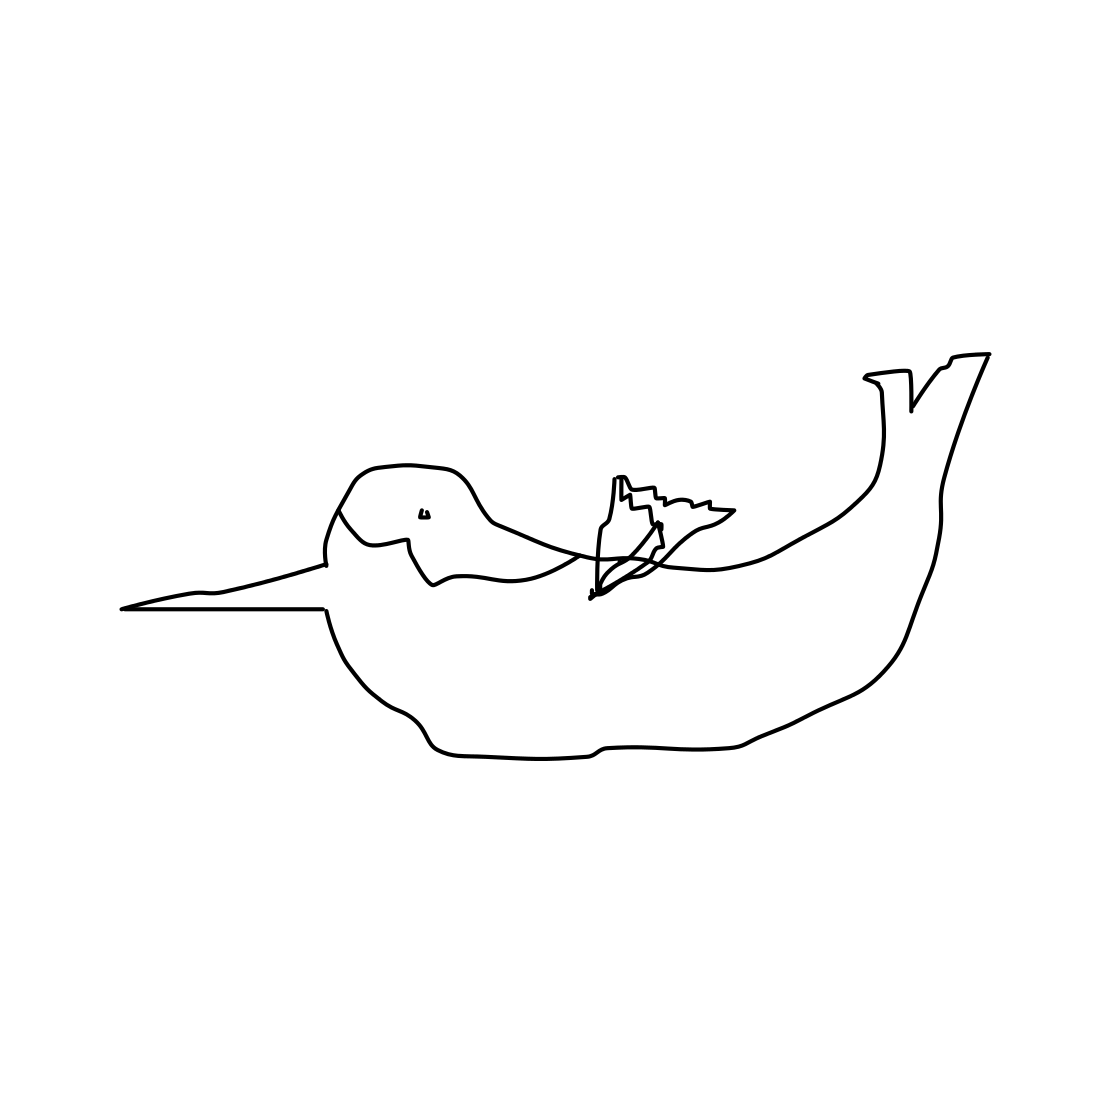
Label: dolphin